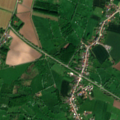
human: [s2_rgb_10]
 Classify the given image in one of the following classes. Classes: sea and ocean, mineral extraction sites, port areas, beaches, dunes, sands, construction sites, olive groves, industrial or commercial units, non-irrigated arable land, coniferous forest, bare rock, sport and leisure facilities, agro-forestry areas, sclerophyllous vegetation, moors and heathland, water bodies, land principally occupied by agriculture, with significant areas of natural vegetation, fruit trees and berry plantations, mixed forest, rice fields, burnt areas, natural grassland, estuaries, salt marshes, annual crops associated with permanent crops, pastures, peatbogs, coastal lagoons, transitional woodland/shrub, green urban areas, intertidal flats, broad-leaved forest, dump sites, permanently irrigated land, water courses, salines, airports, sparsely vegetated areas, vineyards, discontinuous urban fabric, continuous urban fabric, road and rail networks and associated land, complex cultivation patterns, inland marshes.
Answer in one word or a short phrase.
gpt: discontinuous urban fabric, non-irrigated arable land, pastures, complex cultivation patterns, land principally occupied by agriculture, with significant areas of natural vegetation